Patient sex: M
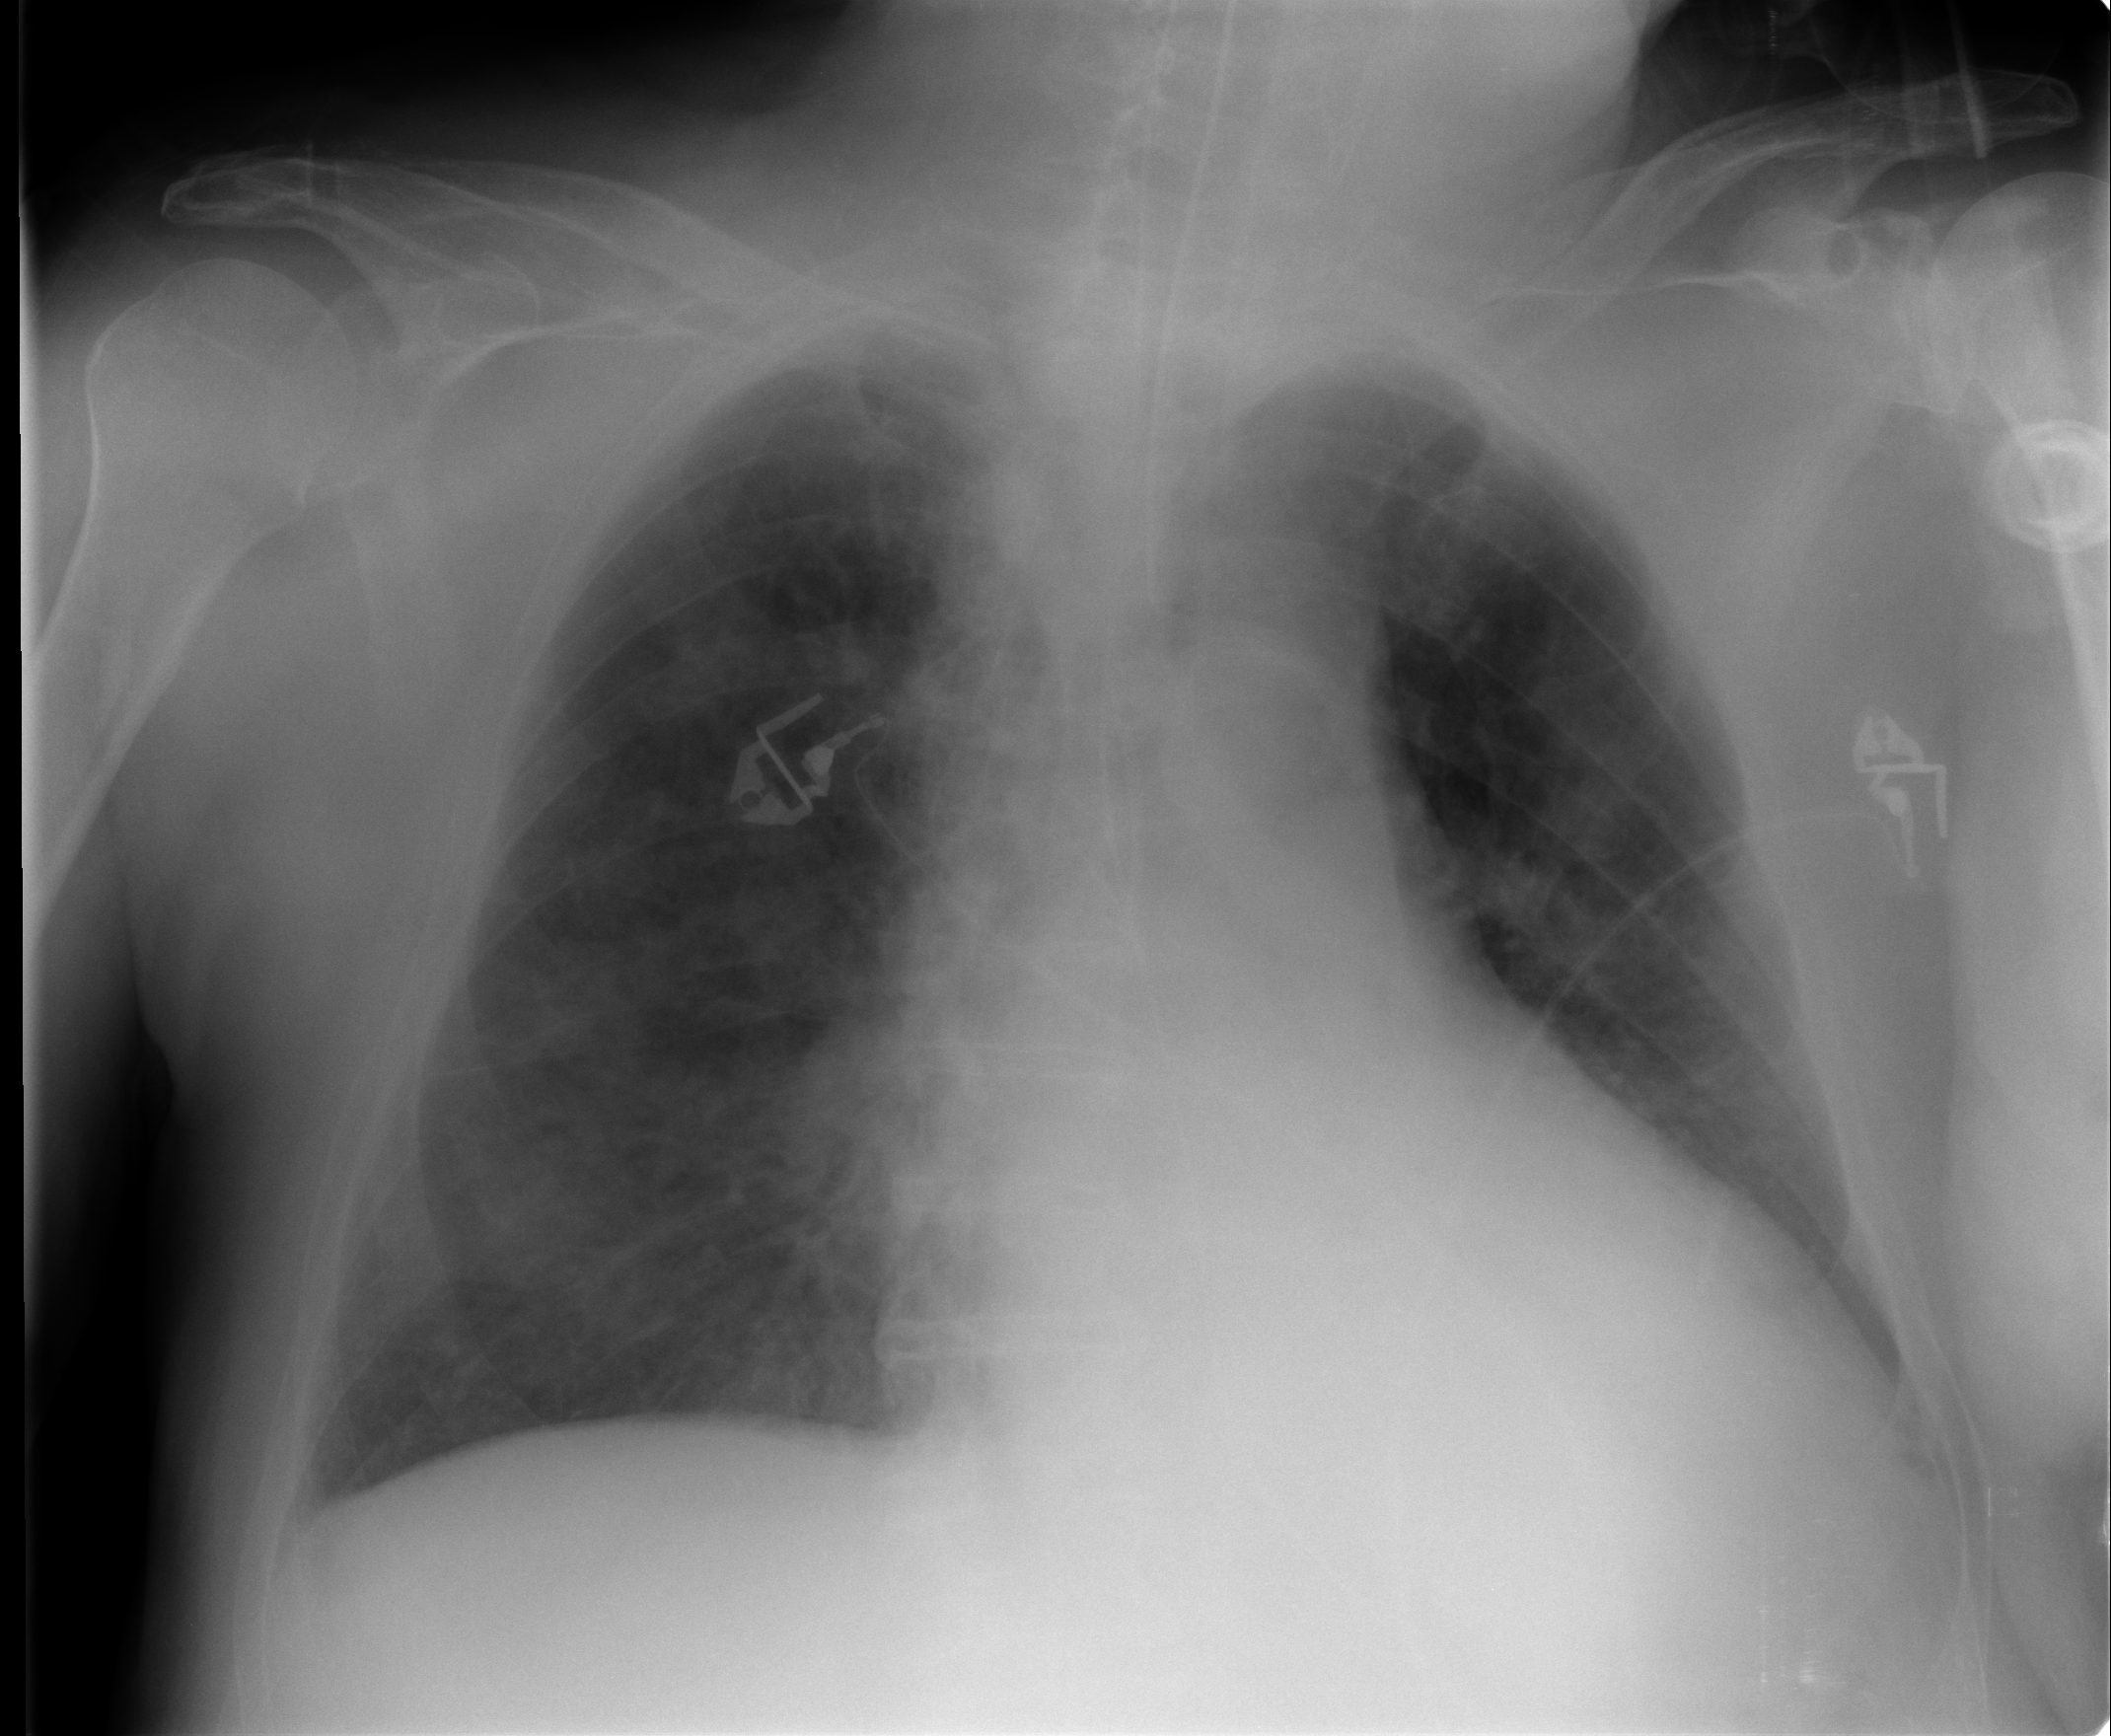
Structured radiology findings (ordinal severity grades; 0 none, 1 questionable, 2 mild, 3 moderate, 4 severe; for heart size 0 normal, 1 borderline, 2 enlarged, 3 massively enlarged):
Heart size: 2
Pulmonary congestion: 2
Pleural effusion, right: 0
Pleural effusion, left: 1
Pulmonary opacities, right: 3
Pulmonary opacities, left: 2
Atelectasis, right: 2
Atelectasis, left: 2